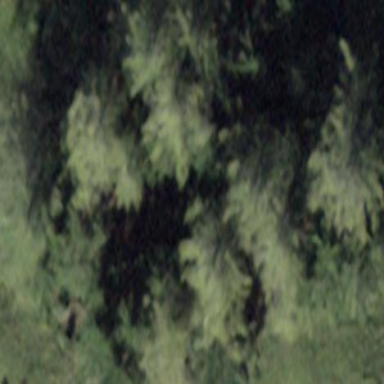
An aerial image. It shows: Forest area.